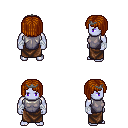
a pixel art fantasy rpg character, male body template, dark elf, purple skin, steel chest armor, robe skirt, brunette pageboy hairstyle, iron tiara, white cloth bandages, four views (front, back, left, right), 2x2 character sprite sheet, small pixel art, hard edges, no anti-aliasing